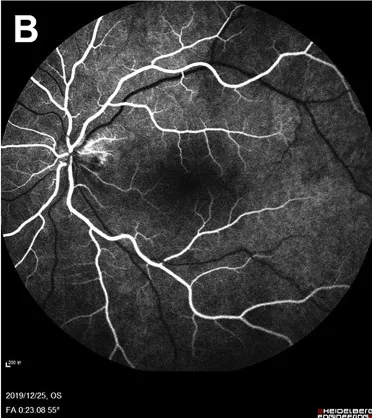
Fundus fluorescein angiography (FFA) 6 months after balloon angioplasty. Left eye angiogram reveals. Restoration of retinal blood flow (decreased arm-to-retina circulation time to 16 s).
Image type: ophthalmic_imaging (ophthalmic_angiography)